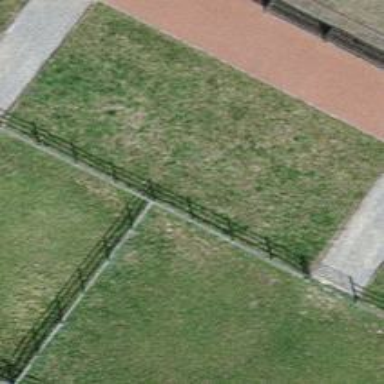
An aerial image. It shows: Fence is in the image.